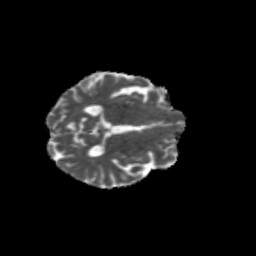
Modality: MD
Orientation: axial
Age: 68
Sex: male
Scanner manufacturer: siemens
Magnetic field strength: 3 T
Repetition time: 4.71 s
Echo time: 0.0906 s